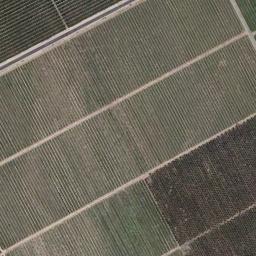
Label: rectangular_farmland